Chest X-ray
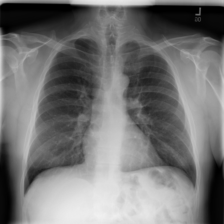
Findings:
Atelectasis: negative
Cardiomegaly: negative
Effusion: negative
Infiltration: negative
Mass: negative
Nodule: negative
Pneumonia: negative
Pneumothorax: negative
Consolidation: negative
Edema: negative
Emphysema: negative
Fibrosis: negative
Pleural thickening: negative
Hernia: negative